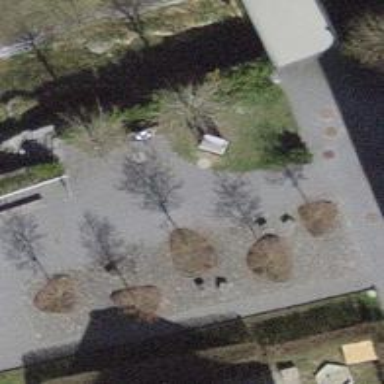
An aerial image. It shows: Public bookcase.